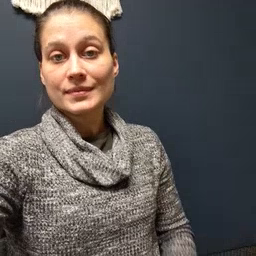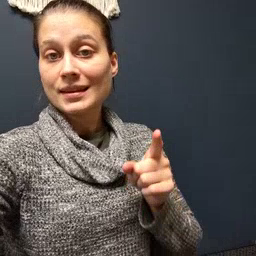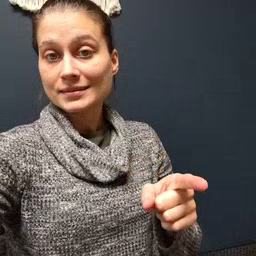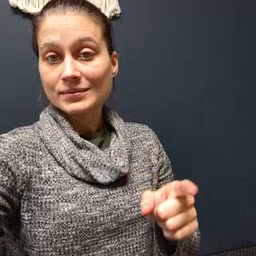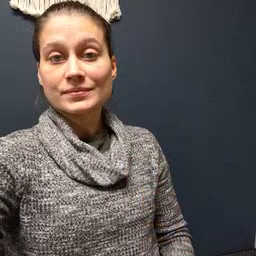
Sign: hesheit